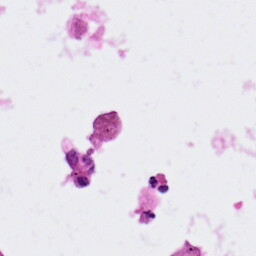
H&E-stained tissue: Lung